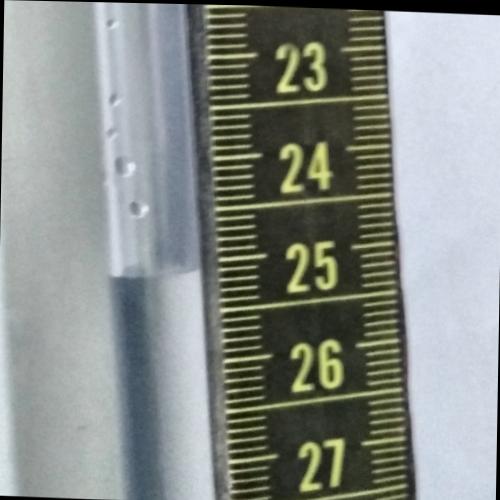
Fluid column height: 25.1 cm